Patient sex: M
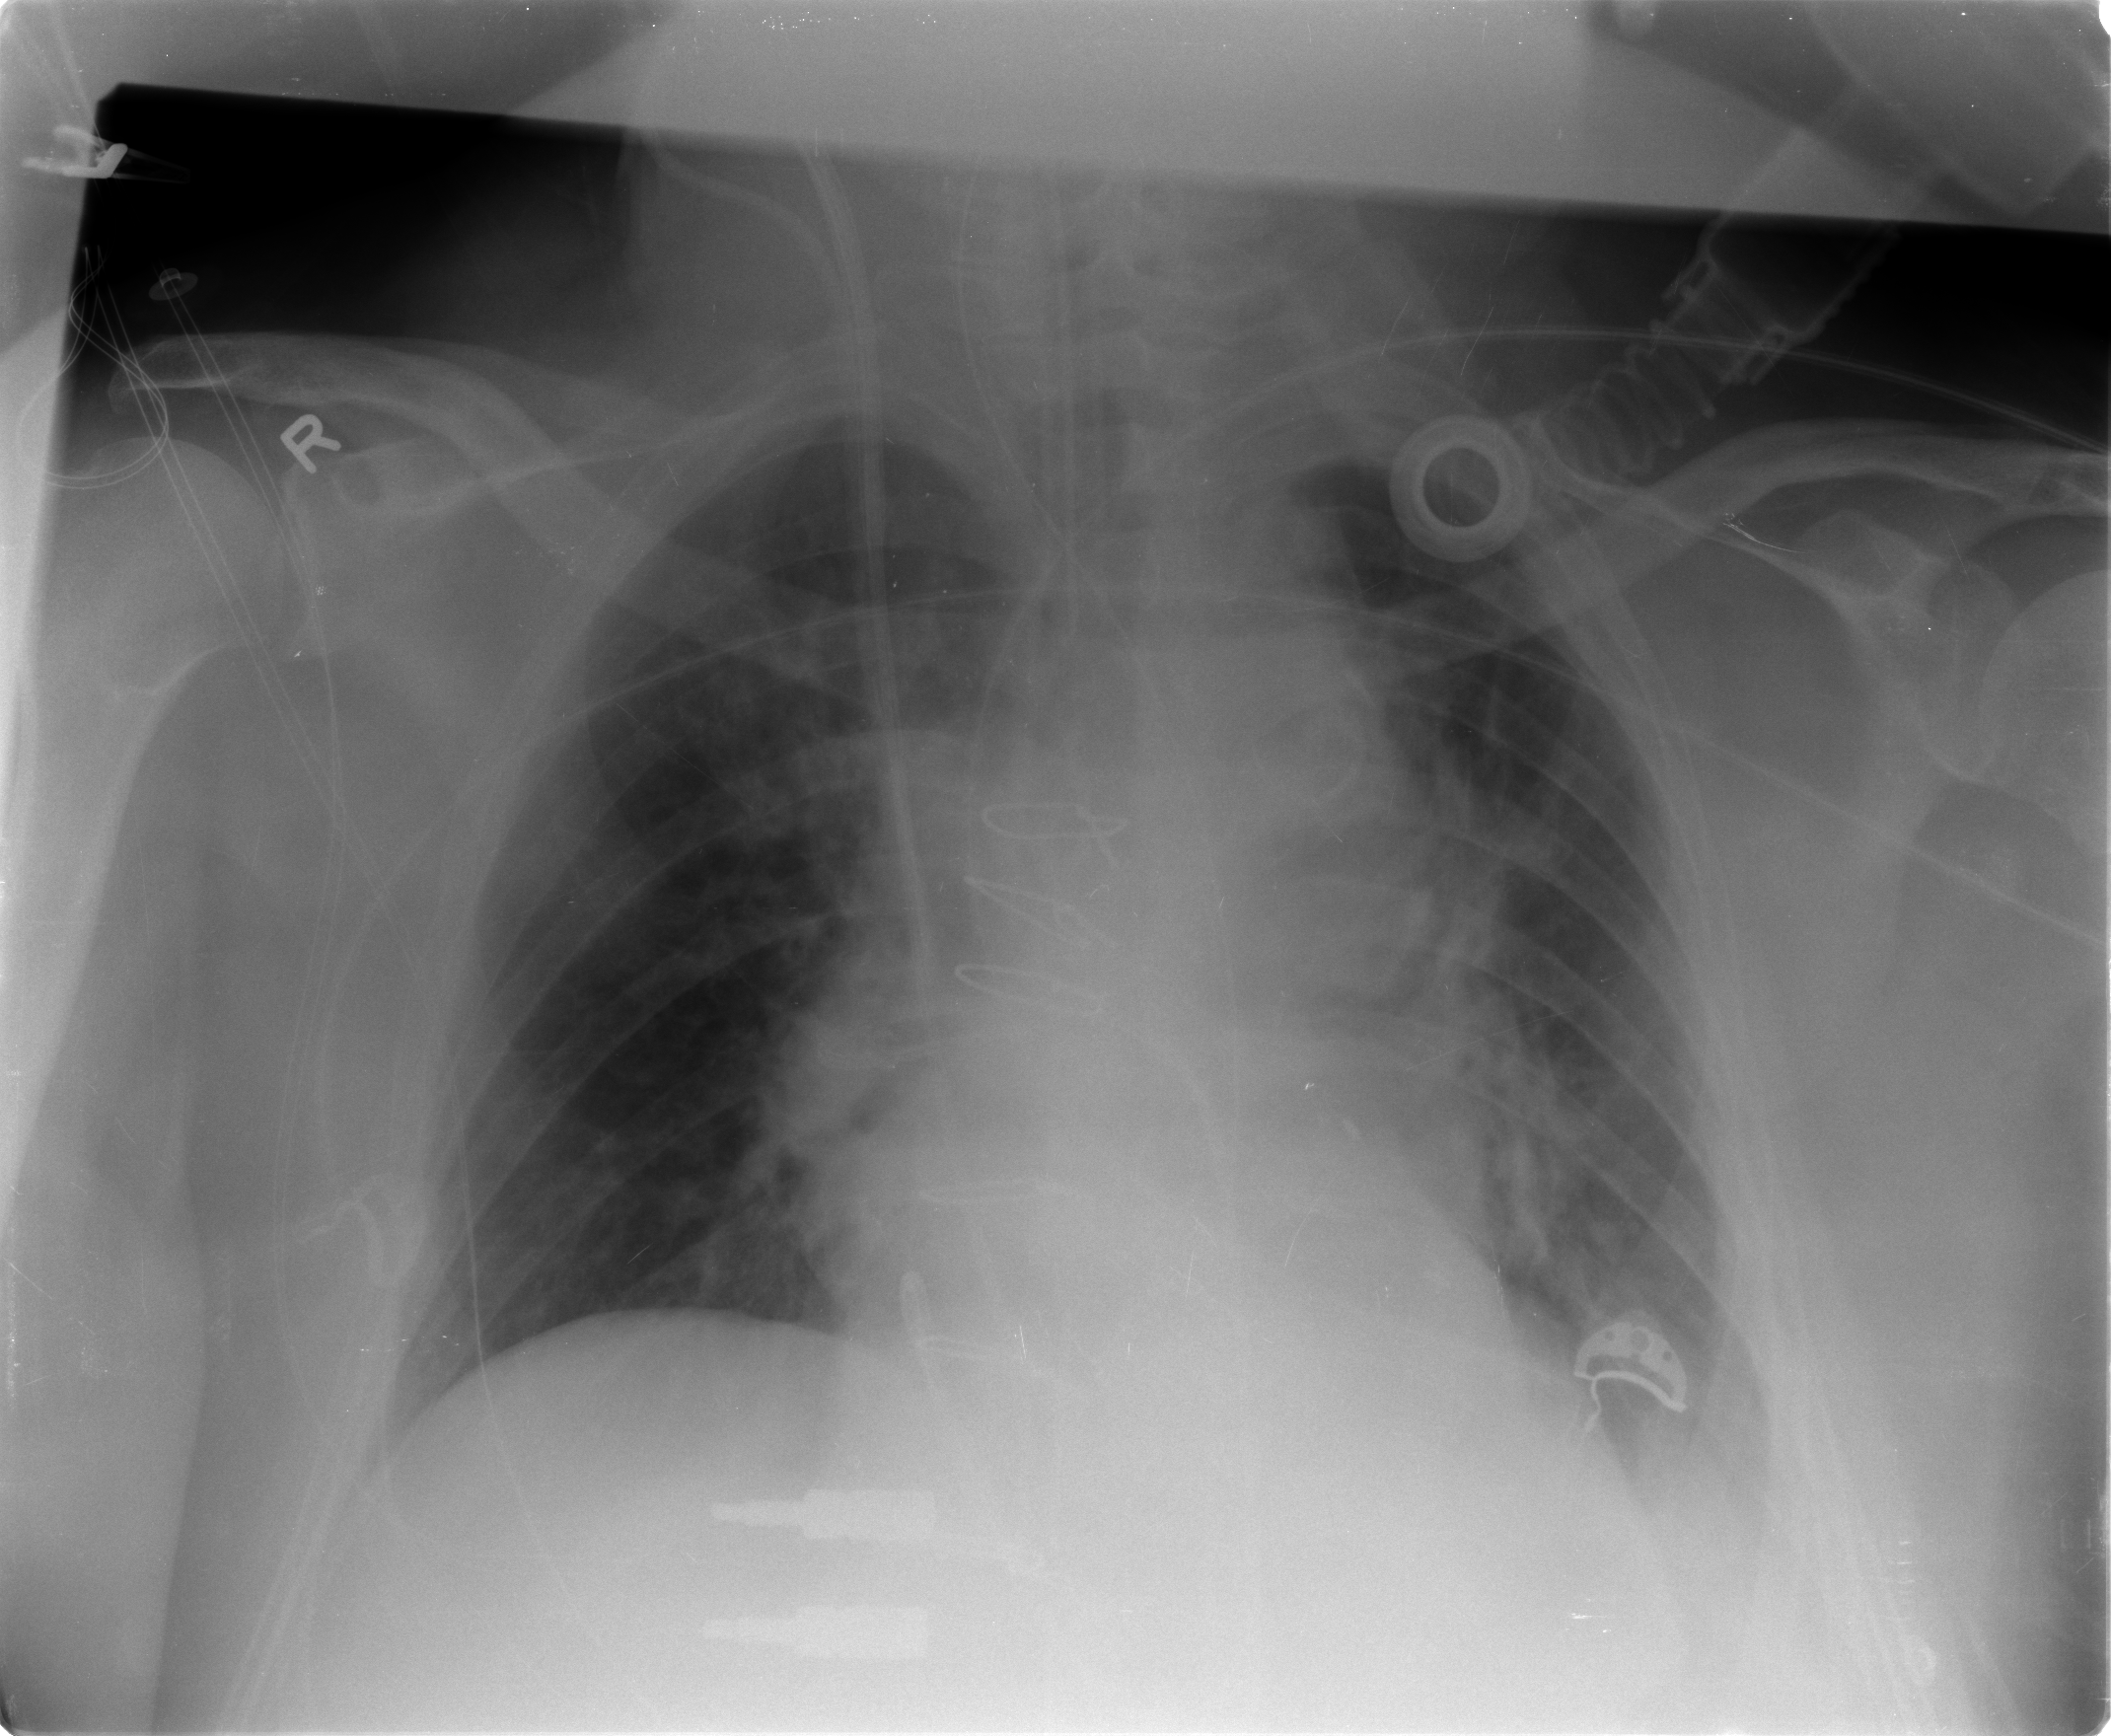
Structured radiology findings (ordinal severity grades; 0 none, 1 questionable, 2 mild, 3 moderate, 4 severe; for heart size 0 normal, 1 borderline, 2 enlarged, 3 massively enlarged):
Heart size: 1
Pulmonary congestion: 2
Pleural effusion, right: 0
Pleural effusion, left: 1
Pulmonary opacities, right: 0
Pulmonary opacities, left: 1
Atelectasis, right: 1
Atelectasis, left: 2